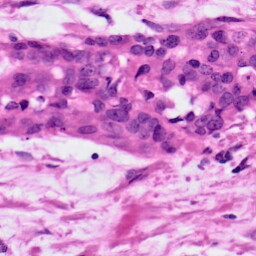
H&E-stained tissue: Ovarian